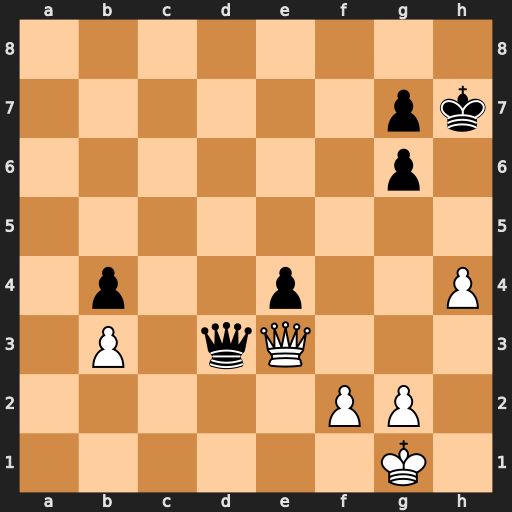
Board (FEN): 8/6pk/6p1/8/1p2p2P/1P1qQ3/5PP1/6K1
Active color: w
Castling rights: -
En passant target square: -
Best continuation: Qxd3 exd3 Kf1